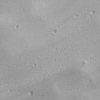
Atmospheric dust classification: not_dusty